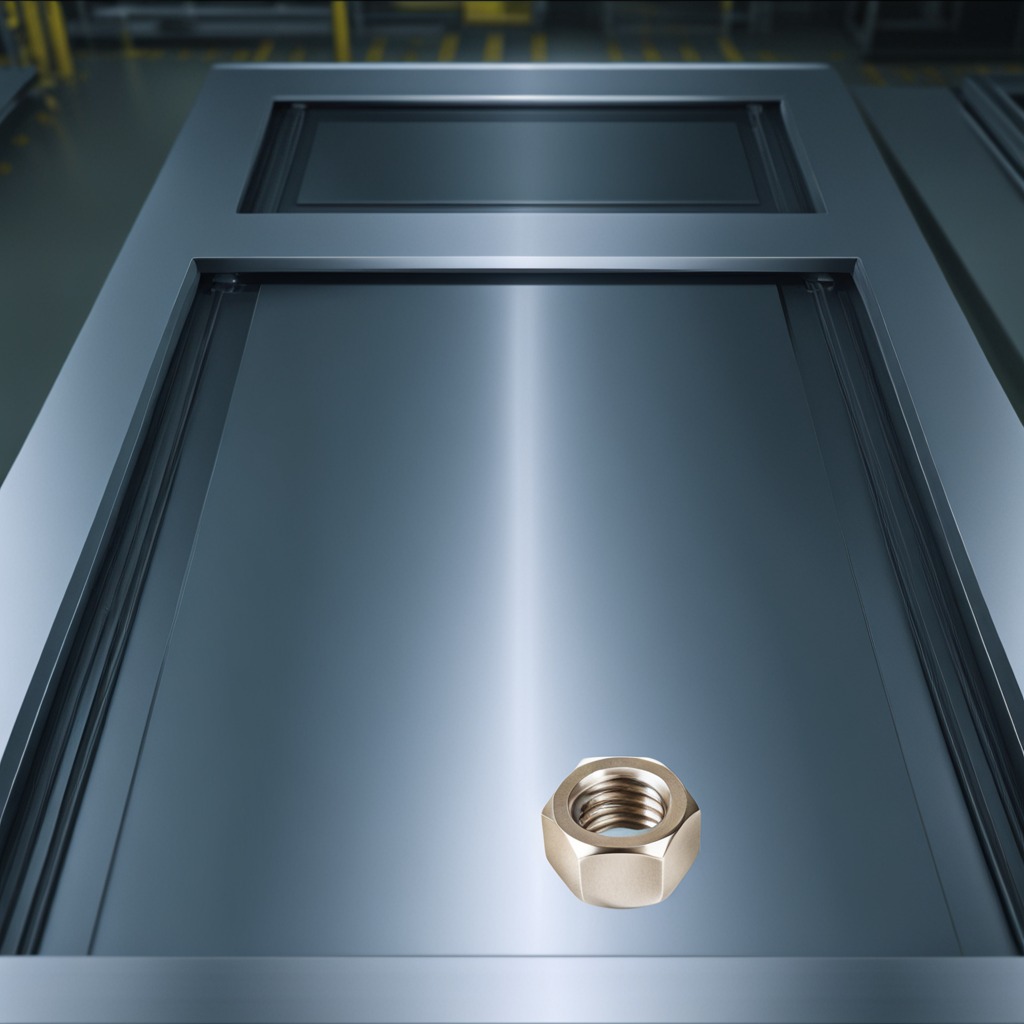
A metal nut is lying on the metal table in the machine shop under fluorescent lights.